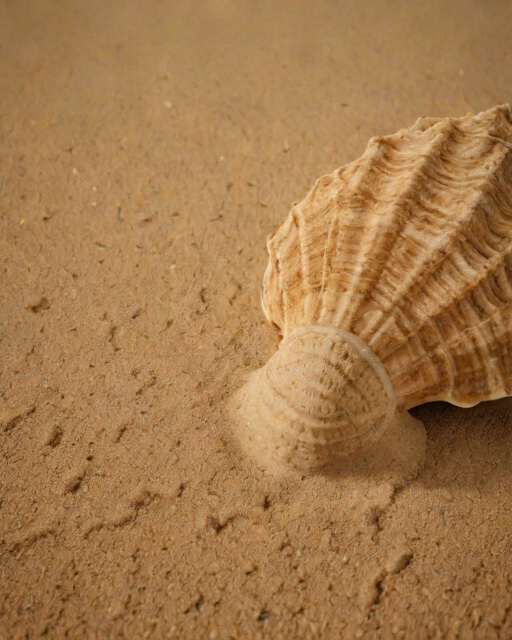
Category: Summer